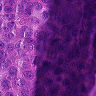
Metastatic tissue present: yes